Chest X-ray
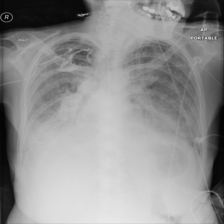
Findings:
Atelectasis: negative
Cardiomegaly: negative
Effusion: negative
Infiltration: negative
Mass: positive
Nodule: negative
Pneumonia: negative
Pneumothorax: negative
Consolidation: negative
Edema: negative
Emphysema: negative
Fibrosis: negative
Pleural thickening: negative
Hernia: negative